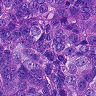
Metastatic tissue present: yes